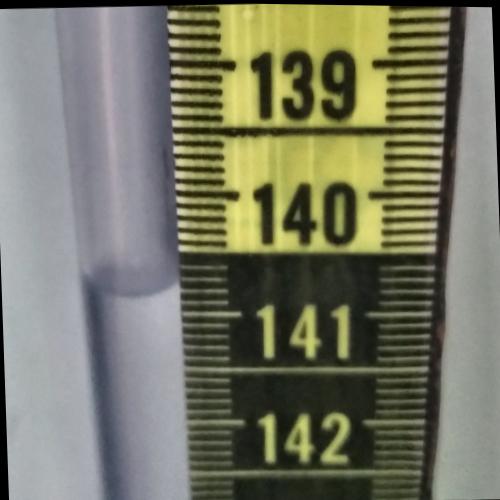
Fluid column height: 140.8 cm